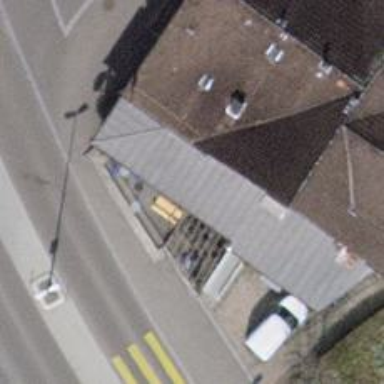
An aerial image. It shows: Bar.